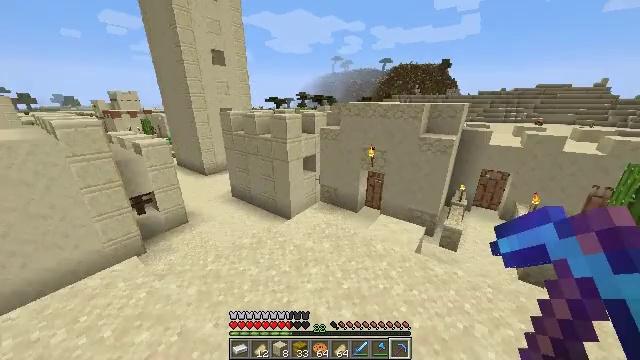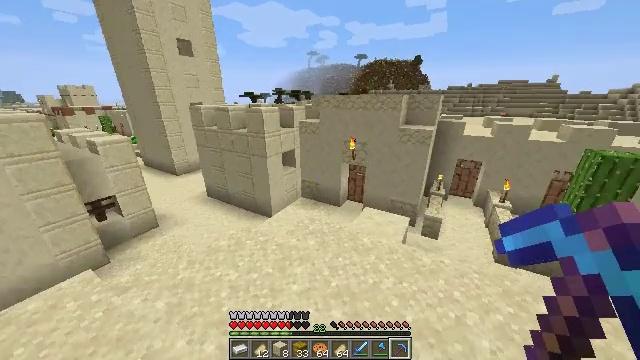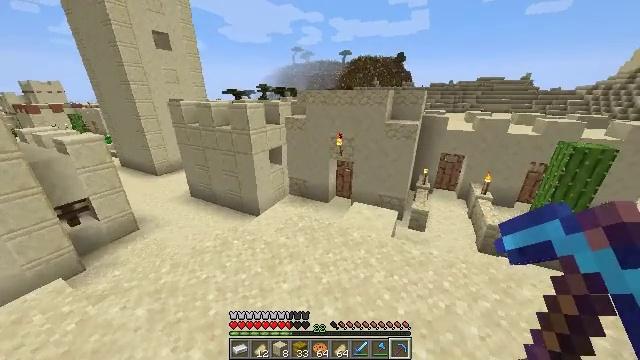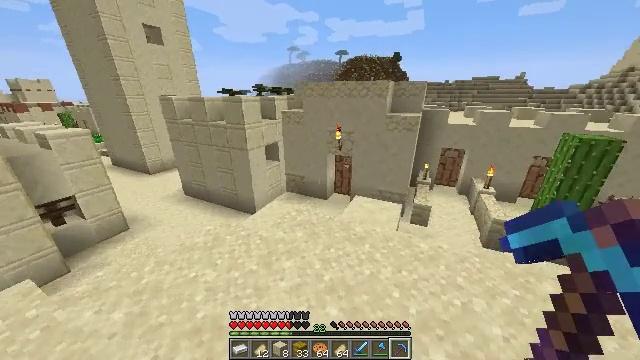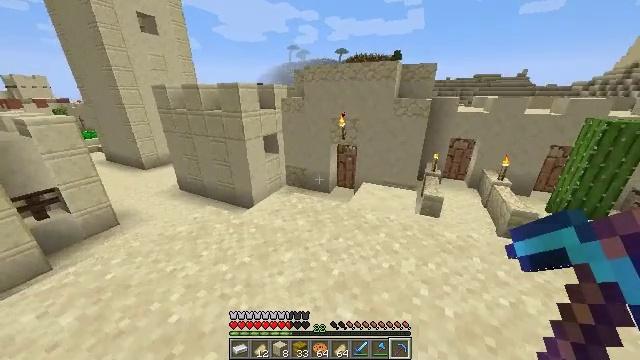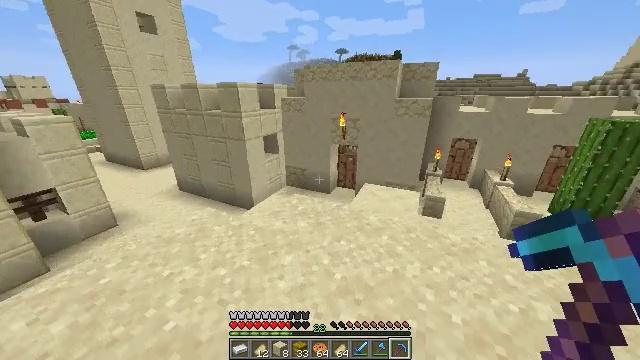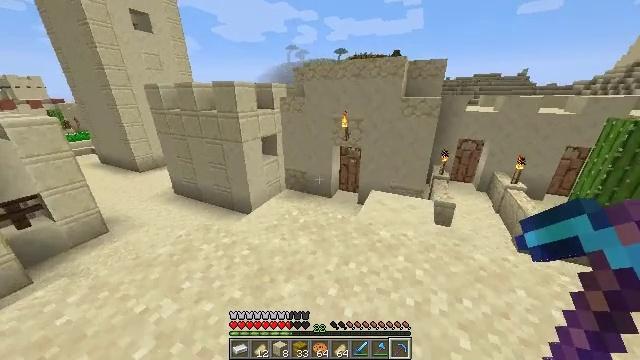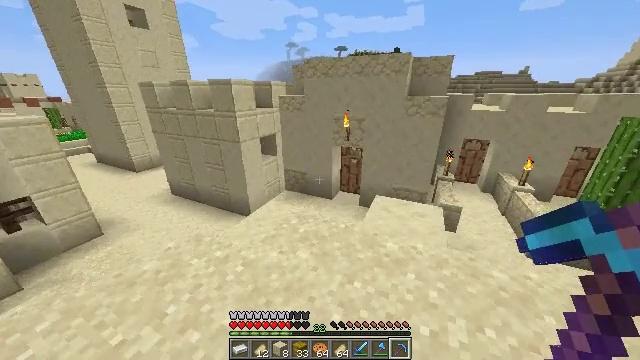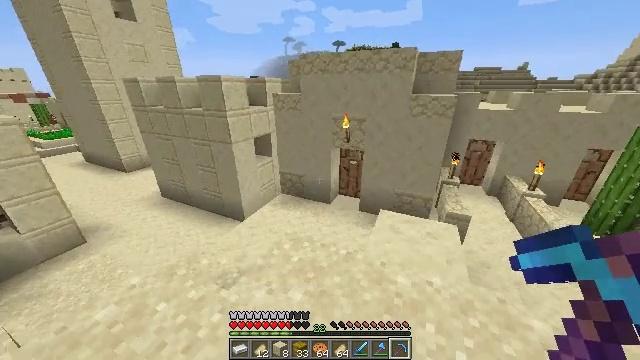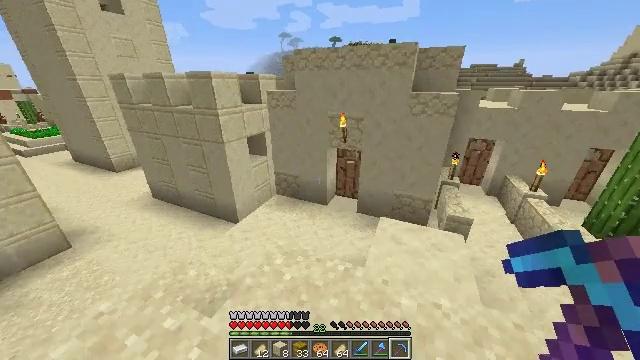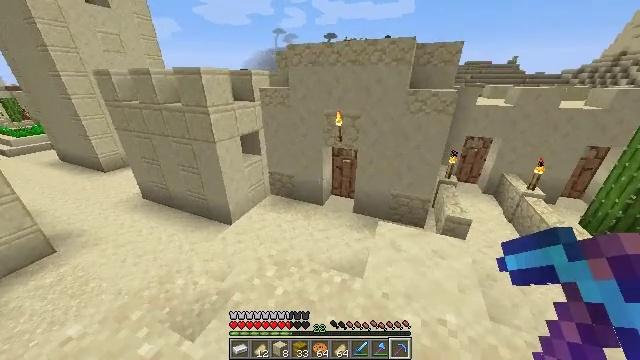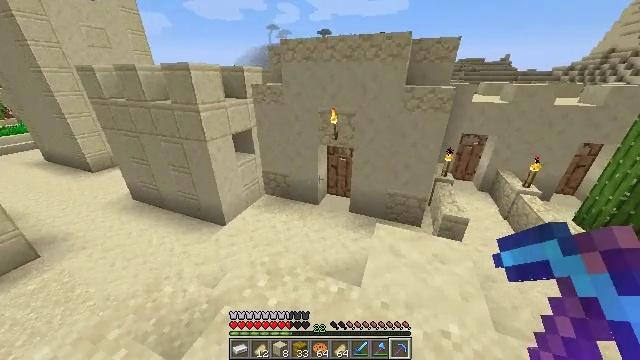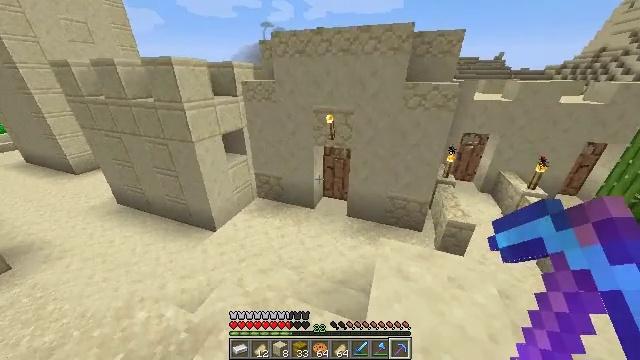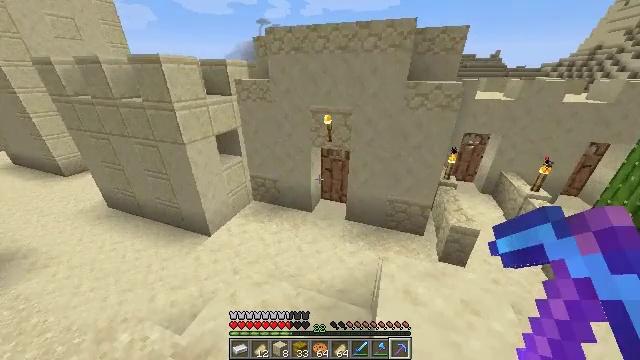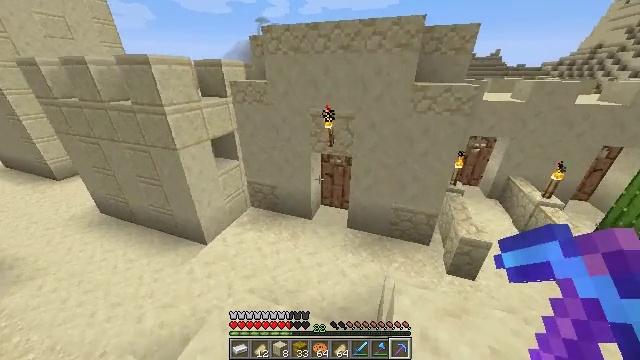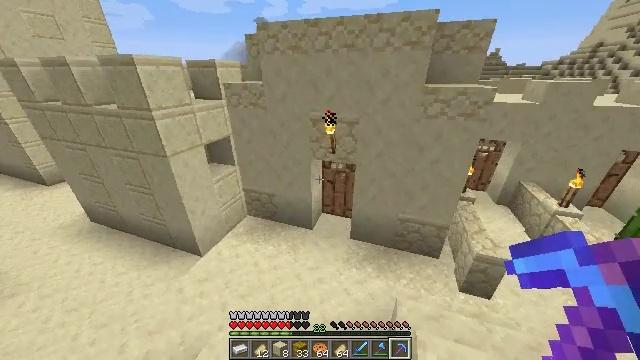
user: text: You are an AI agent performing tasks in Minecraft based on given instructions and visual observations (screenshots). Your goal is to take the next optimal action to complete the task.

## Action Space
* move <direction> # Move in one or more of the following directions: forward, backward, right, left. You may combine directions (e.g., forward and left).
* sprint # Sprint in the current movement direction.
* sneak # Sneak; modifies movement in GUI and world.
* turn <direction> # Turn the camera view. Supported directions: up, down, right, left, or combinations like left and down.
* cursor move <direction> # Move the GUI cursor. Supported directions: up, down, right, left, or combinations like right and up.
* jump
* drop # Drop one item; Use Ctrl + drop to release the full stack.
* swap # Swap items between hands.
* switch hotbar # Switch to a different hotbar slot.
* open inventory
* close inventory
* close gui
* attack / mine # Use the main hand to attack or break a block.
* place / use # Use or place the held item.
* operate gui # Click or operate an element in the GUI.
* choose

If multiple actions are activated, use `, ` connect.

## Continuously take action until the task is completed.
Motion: motion action
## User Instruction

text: Mine sand by the water.
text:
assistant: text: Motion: move forward, sprint, turn right and down
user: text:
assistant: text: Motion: move forward, sprint, turn right
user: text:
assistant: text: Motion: move forward, sprint
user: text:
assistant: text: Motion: move forward, sprint
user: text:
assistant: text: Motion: move forward
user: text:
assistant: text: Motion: move forward
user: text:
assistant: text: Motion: move forward, sprint
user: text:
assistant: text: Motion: move forward, sprint
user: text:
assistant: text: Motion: move forward, sprint
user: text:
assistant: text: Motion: move forward, sprint, turn right
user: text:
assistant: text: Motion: move forward, turn right
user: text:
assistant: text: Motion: move forward, turn right
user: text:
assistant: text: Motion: move forward
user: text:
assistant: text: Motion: move forward
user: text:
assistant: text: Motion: move forward, sprint
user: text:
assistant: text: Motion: move forward, sprint
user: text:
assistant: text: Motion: move forward, sprint
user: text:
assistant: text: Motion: move forward, sprint
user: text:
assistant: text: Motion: move forward
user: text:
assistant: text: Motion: move forward, turn right
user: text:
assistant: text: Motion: move forward
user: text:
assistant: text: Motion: move forward
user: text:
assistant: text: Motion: move forward, turn right
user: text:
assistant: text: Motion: move forward
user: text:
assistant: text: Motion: move forward
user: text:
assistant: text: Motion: move forward
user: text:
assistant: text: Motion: move forward
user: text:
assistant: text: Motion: move forward
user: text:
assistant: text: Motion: move forward, use / place
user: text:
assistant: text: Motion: move forward, use / place